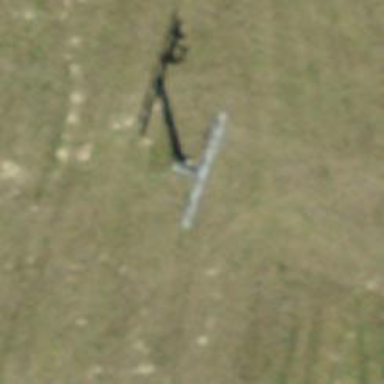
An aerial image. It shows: Pylon used for aerialway.